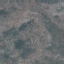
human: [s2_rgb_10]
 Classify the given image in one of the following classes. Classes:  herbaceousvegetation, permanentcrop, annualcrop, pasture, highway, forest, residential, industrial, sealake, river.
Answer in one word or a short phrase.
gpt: HerbaceousVegetation